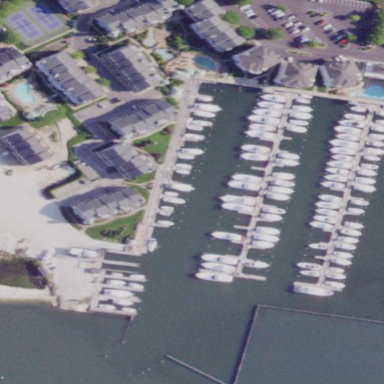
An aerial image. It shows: Marina on leisure land.